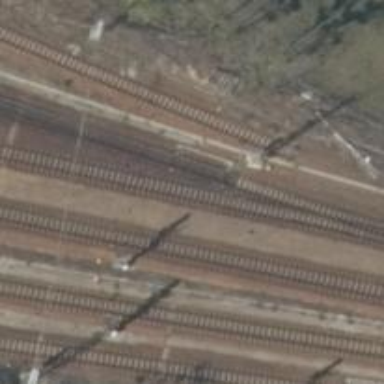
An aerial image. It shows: Railway signal.